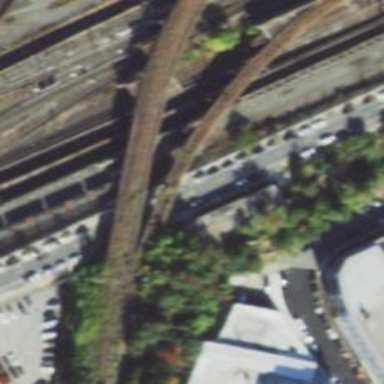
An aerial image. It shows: Disused railway yard.